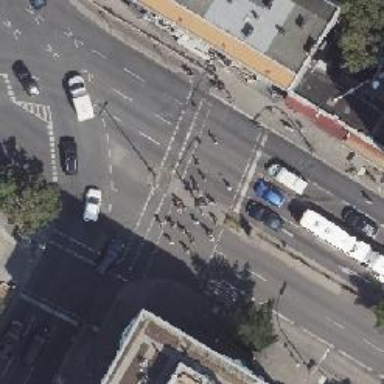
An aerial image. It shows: Road crossing with traffic signals.